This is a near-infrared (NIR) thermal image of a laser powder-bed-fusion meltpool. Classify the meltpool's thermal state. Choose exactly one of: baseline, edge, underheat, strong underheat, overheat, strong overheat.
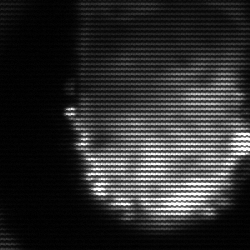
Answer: baseline